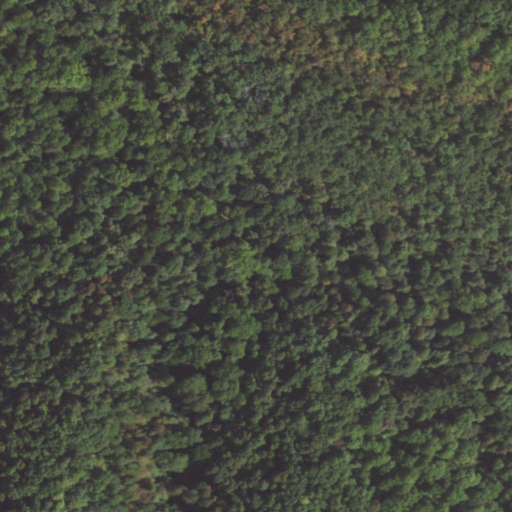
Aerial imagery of valley in Illinois named Panther Hollow containing deciduous forest, mixed forest, woody wetlands, and evergreen forest